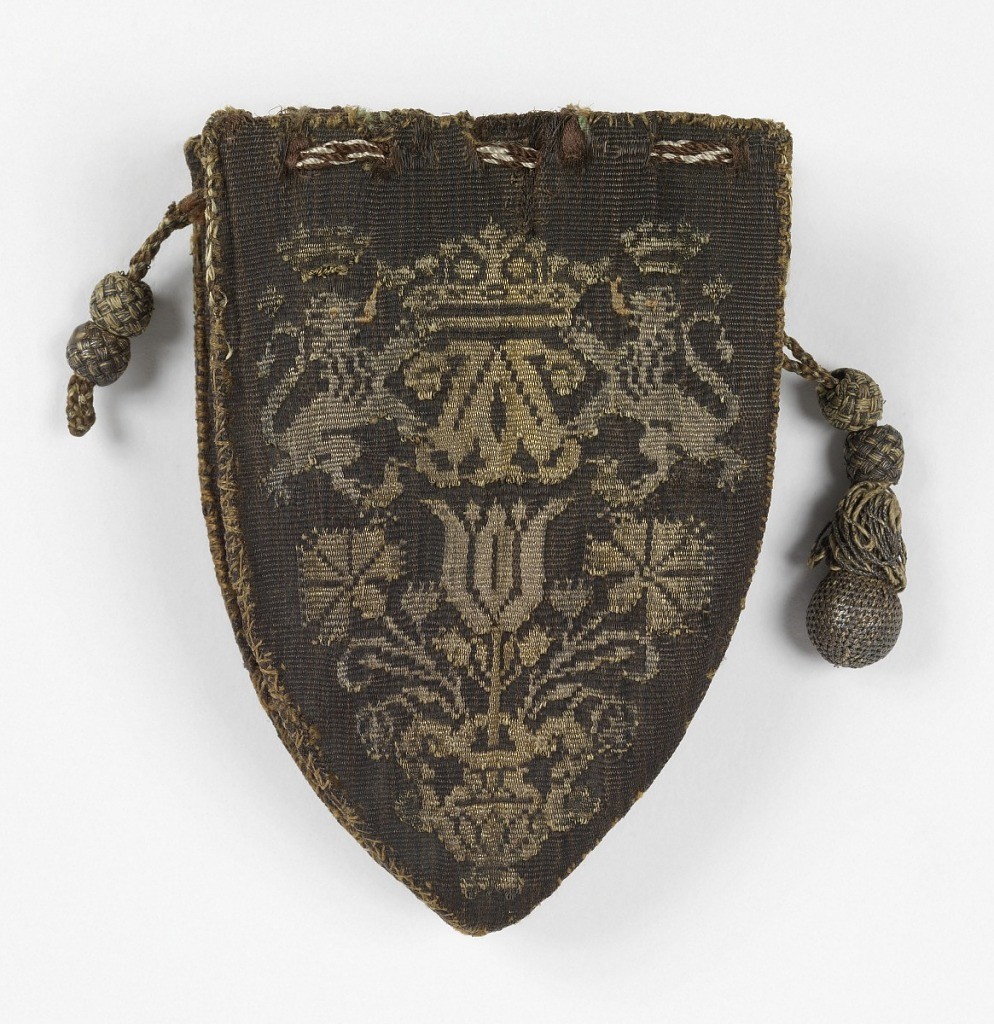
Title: Purse
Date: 17th century
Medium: horsehair, silk and metal-wrapped silk-core yarn Technique: tapestry woven
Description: Small pouch with drawstring made of four rectangular pieces with pointed curves on the bottom edge. Each panel is identical and has two lions facing a monogram surmounted by a crown above a vase containing a tulip and a carnation.